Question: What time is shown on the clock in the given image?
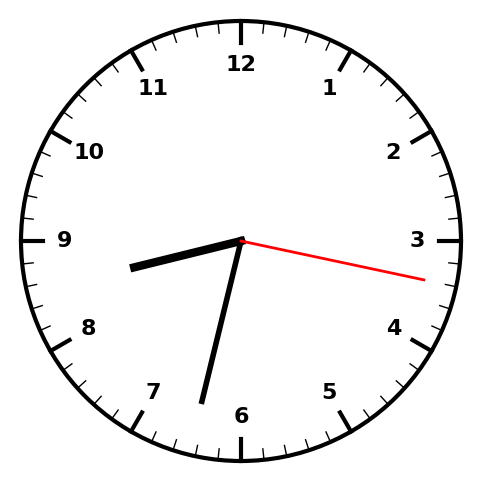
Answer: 08:32:17